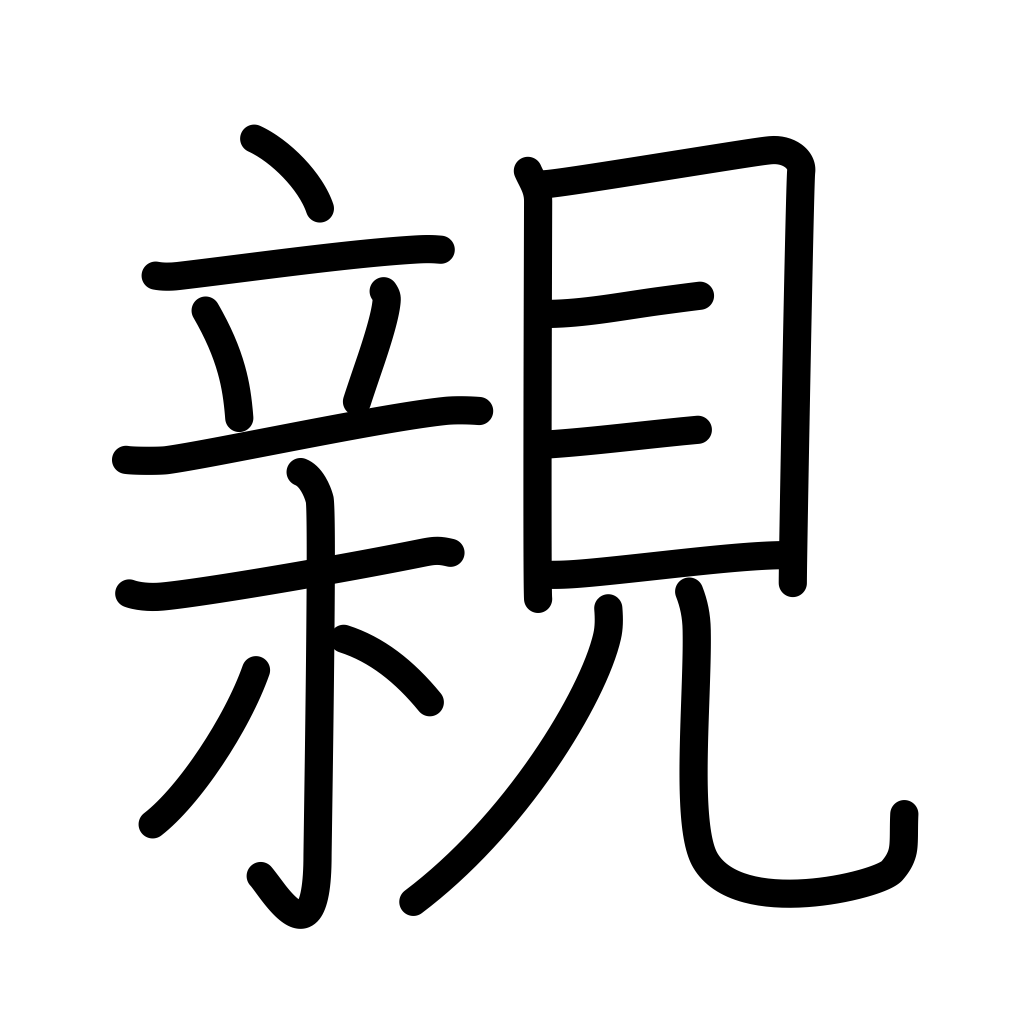
Meaning: parent, intimacy, relative, familiarity